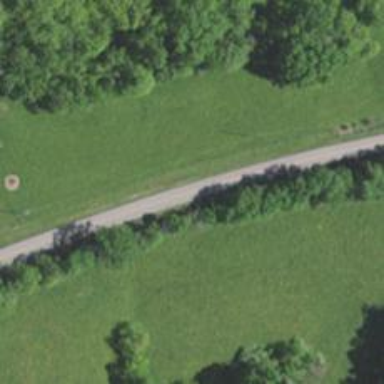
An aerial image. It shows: Secondary road.